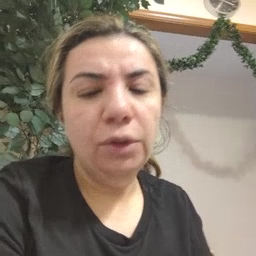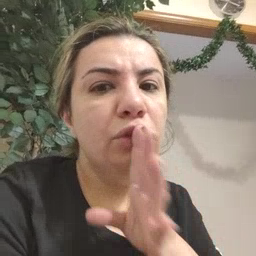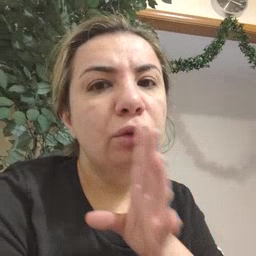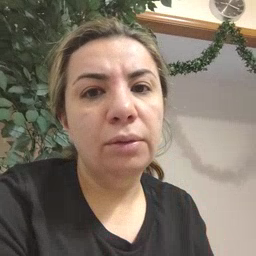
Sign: talk